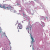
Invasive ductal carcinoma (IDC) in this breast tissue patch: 0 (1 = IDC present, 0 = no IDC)